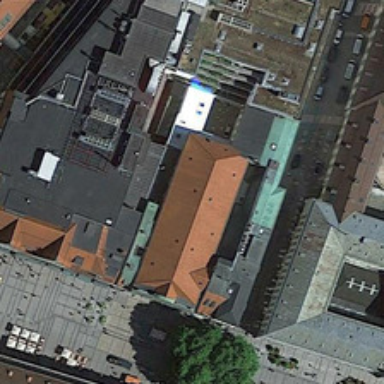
A church is near a green tree and several buildings .